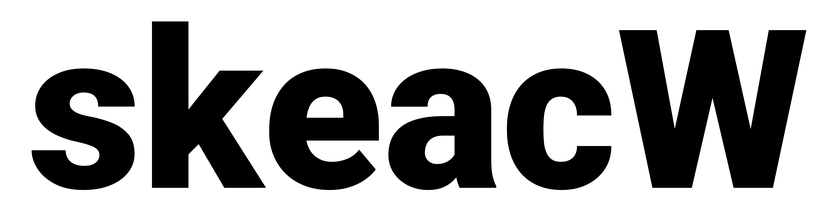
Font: Roboto_Black